Question: I have model product. I want to create multiple record in single model (product), but fields not display in view
'''
#controller
@products = Array.new(3){ Product.new }
# view
<%= form_tag create_product_path, :method => :post, :class => "form-horizontal", 'role' => "form" do %>
<% @products.each_with_index do |product, index| %>
<% fields_for "products[#{index}]", product do |f| %>
<%= f.text_field :date %>
<%= f.text_field :name %>
<% end %>
<% end %>
<%= submit_tag "Submit", :class => "btn btn-primer" %>
'''
Look at this screenshoot, fields not appear. Can anyone tell me, why new form method using array not appear?

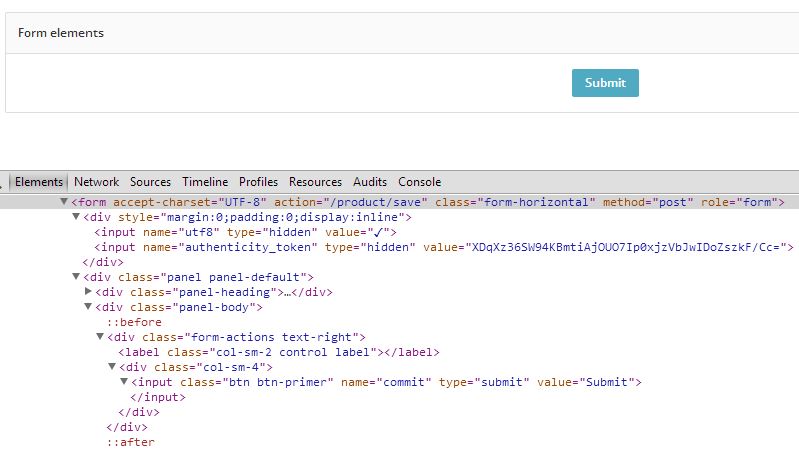
Answer: Don't forget about '<%=' on 'fields_for'
read about <URL>
rails 2.x - 3.0
'''
<% fields_for "products[#{index}]", product do |f| %>
'''
rails > 3.1.x
'''
<%= fields_for "products[#{index}]", product do |f| %>
'''